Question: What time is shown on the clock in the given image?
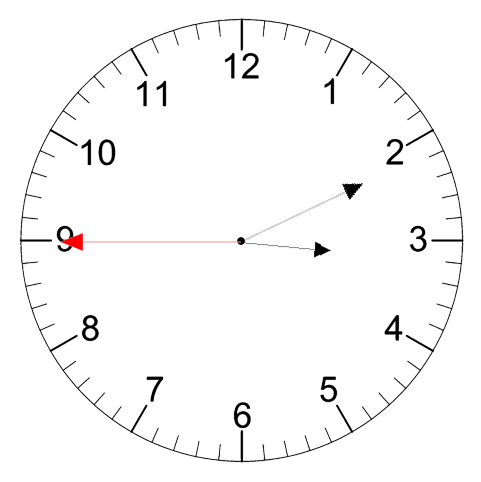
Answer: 03:10:45